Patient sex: M
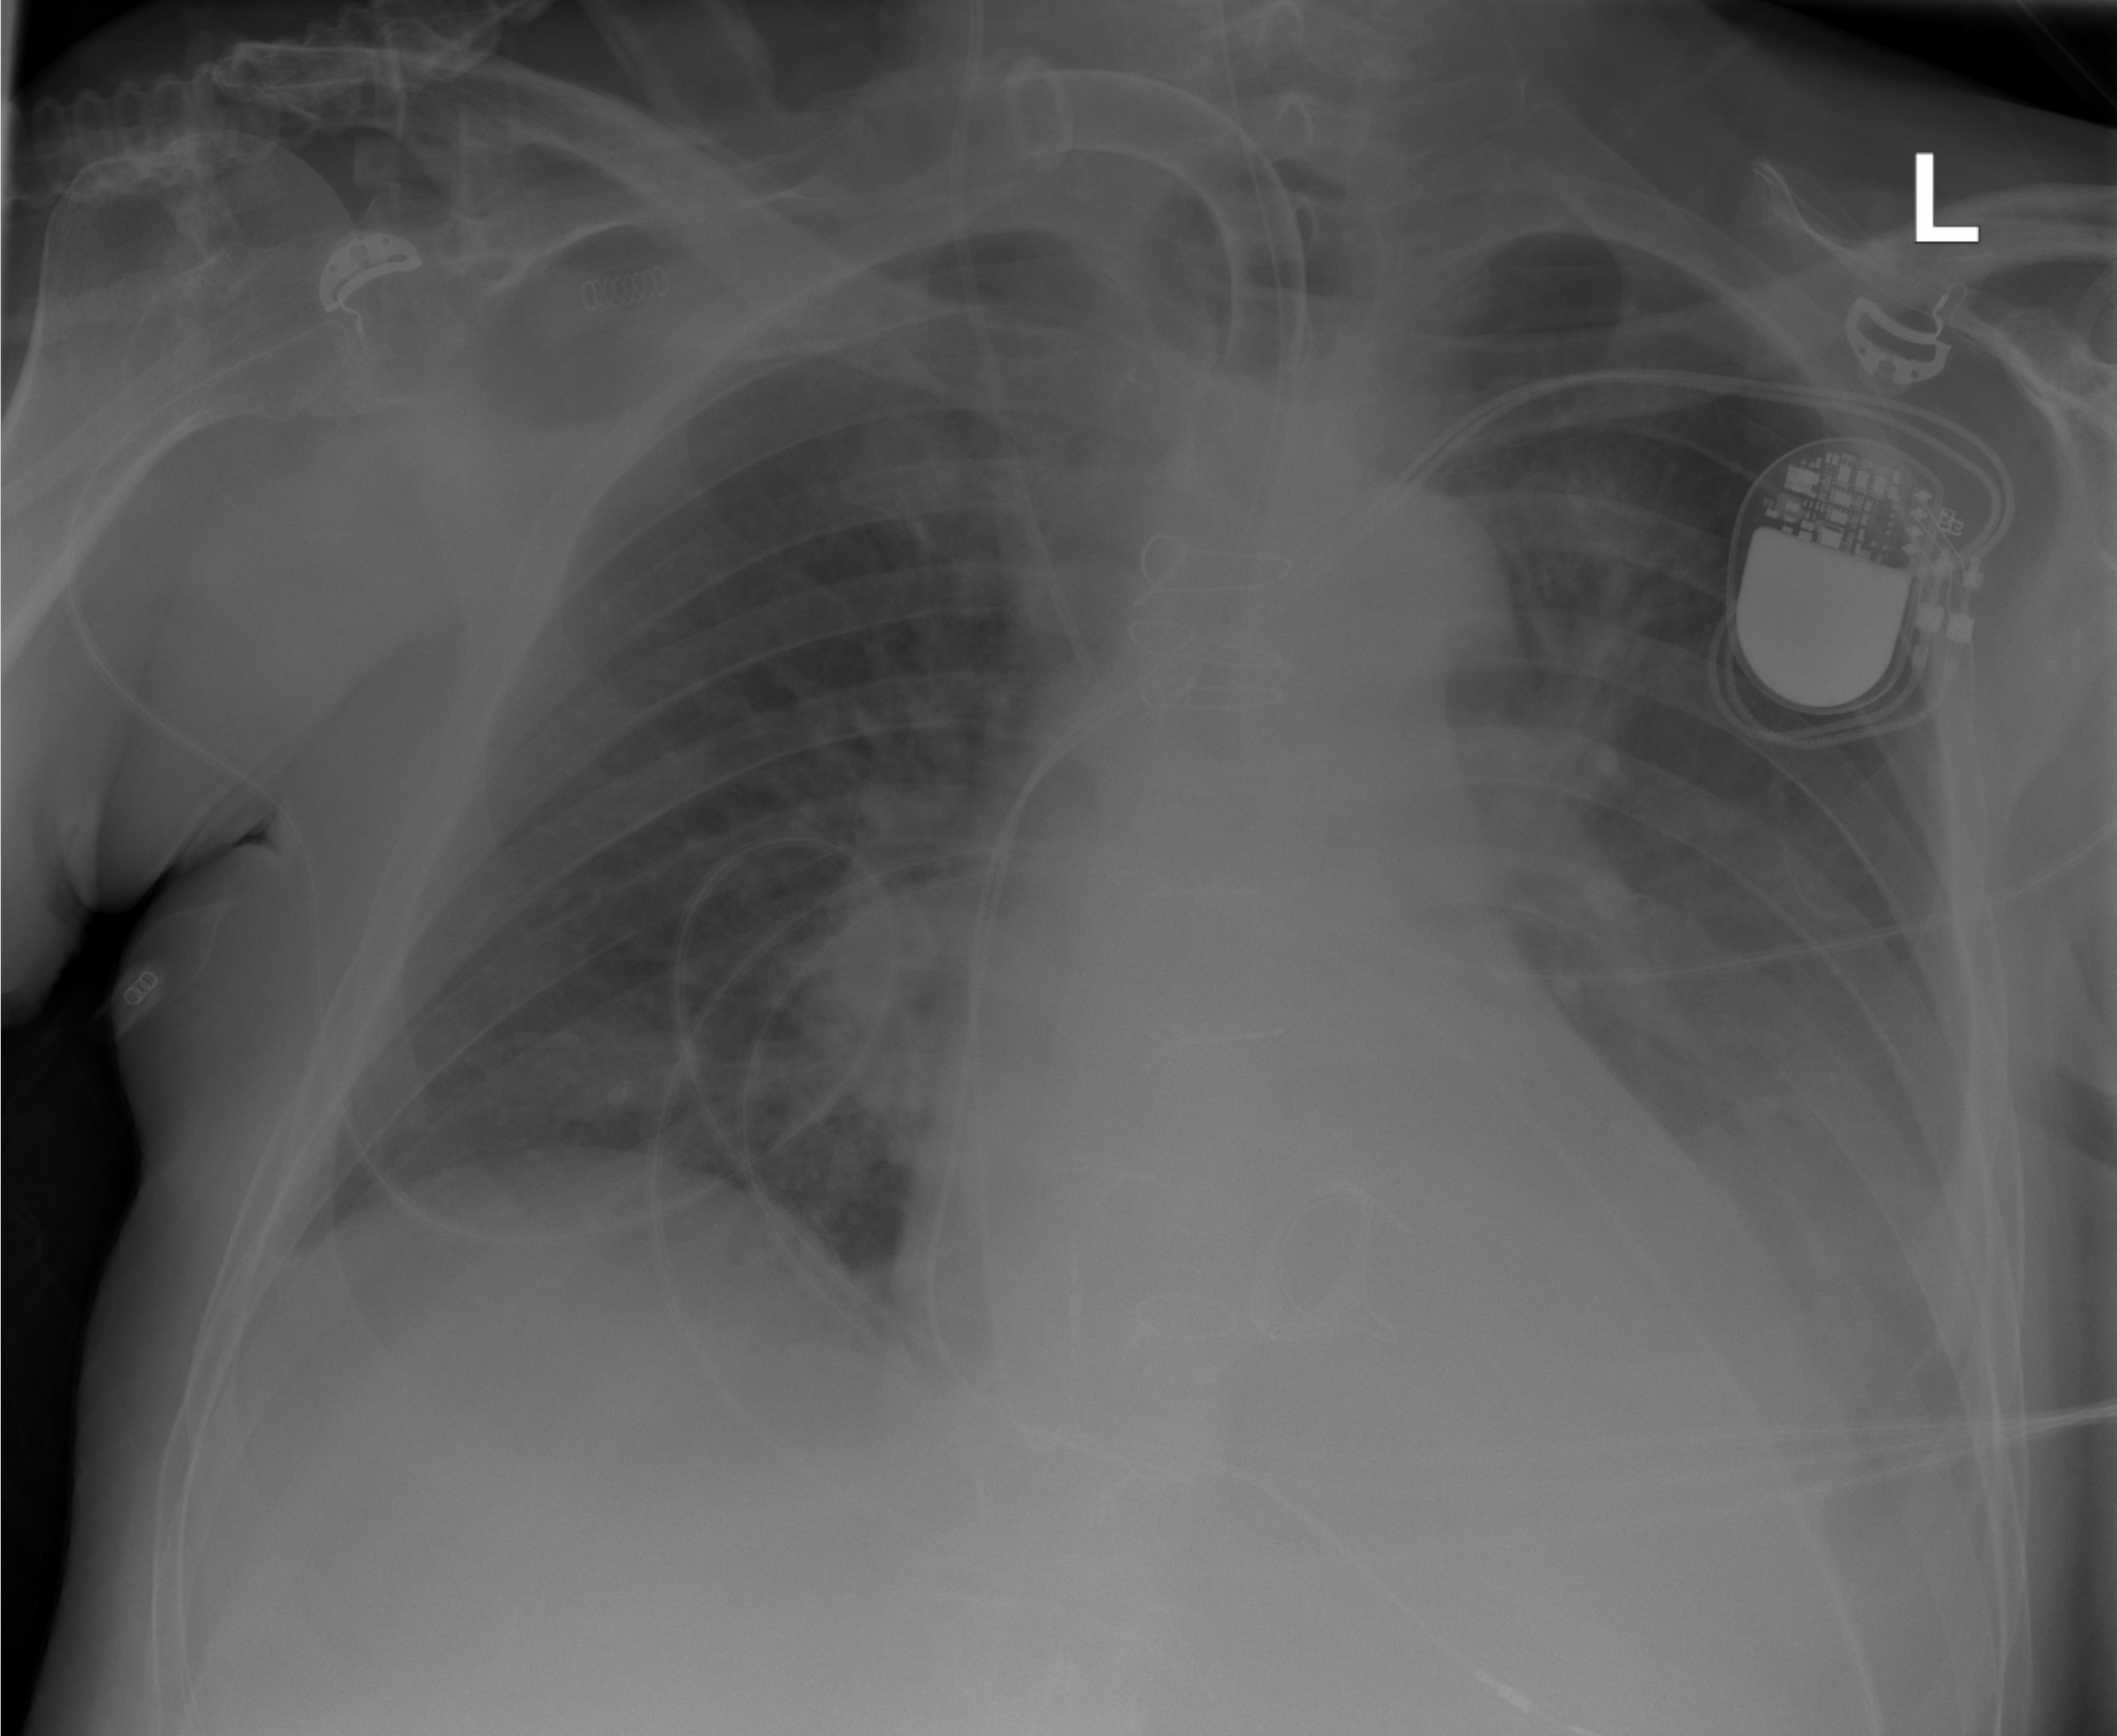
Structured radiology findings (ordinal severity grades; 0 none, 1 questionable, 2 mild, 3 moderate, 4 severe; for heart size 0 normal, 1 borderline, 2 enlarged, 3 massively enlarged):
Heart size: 2
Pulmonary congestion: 2
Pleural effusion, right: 0
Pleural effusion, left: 2
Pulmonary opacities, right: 0
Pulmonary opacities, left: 0
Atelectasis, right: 0
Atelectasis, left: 2